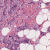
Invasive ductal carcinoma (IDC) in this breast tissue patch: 1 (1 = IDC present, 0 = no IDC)